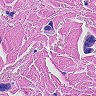
Metastatic tissue present: yes